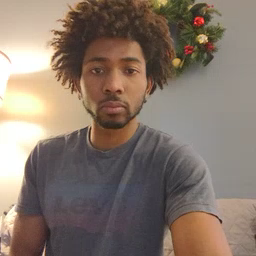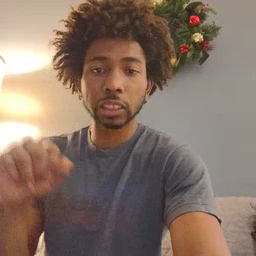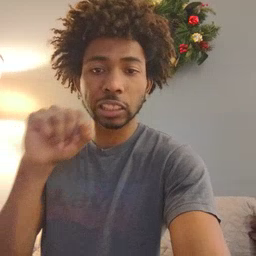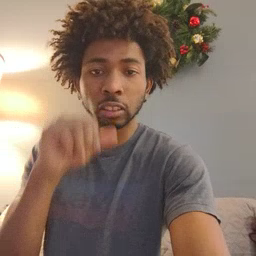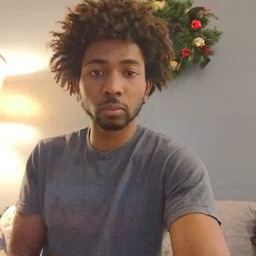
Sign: carrot